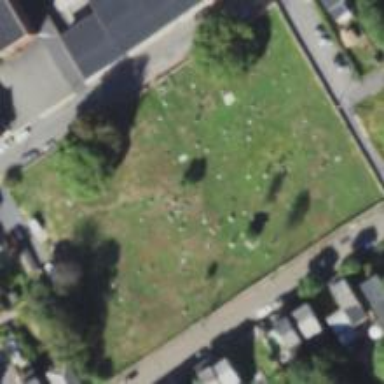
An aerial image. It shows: Cemetery.